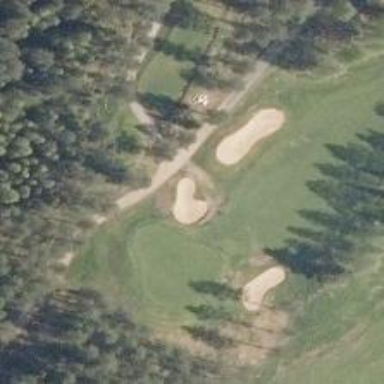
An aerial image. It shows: Path for both roads and golfers.